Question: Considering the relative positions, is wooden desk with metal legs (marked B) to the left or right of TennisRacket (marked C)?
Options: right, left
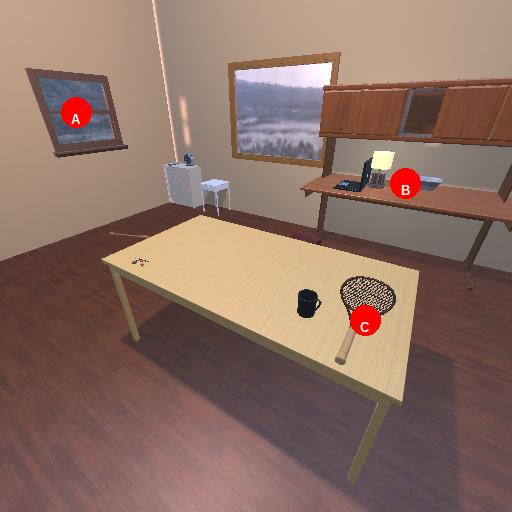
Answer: right